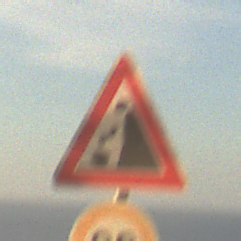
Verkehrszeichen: SteinschlagRechts
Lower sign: Geschwindigkeit80
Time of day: SunriseSunset
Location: Outdoor (Nature)
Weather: PartlyCloudy
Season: NotSpecified
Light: Natural